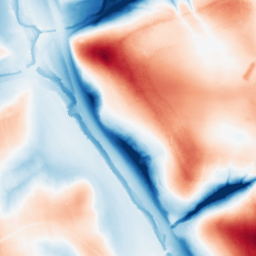
Category: edge_preserving
Decomposition family: guided
Decomposition parameters: radius: 32
eps: 0.1
Upsampling method: quintic
Upsampling parameters: scale: 2
Upsampling scale: 2